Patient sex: M
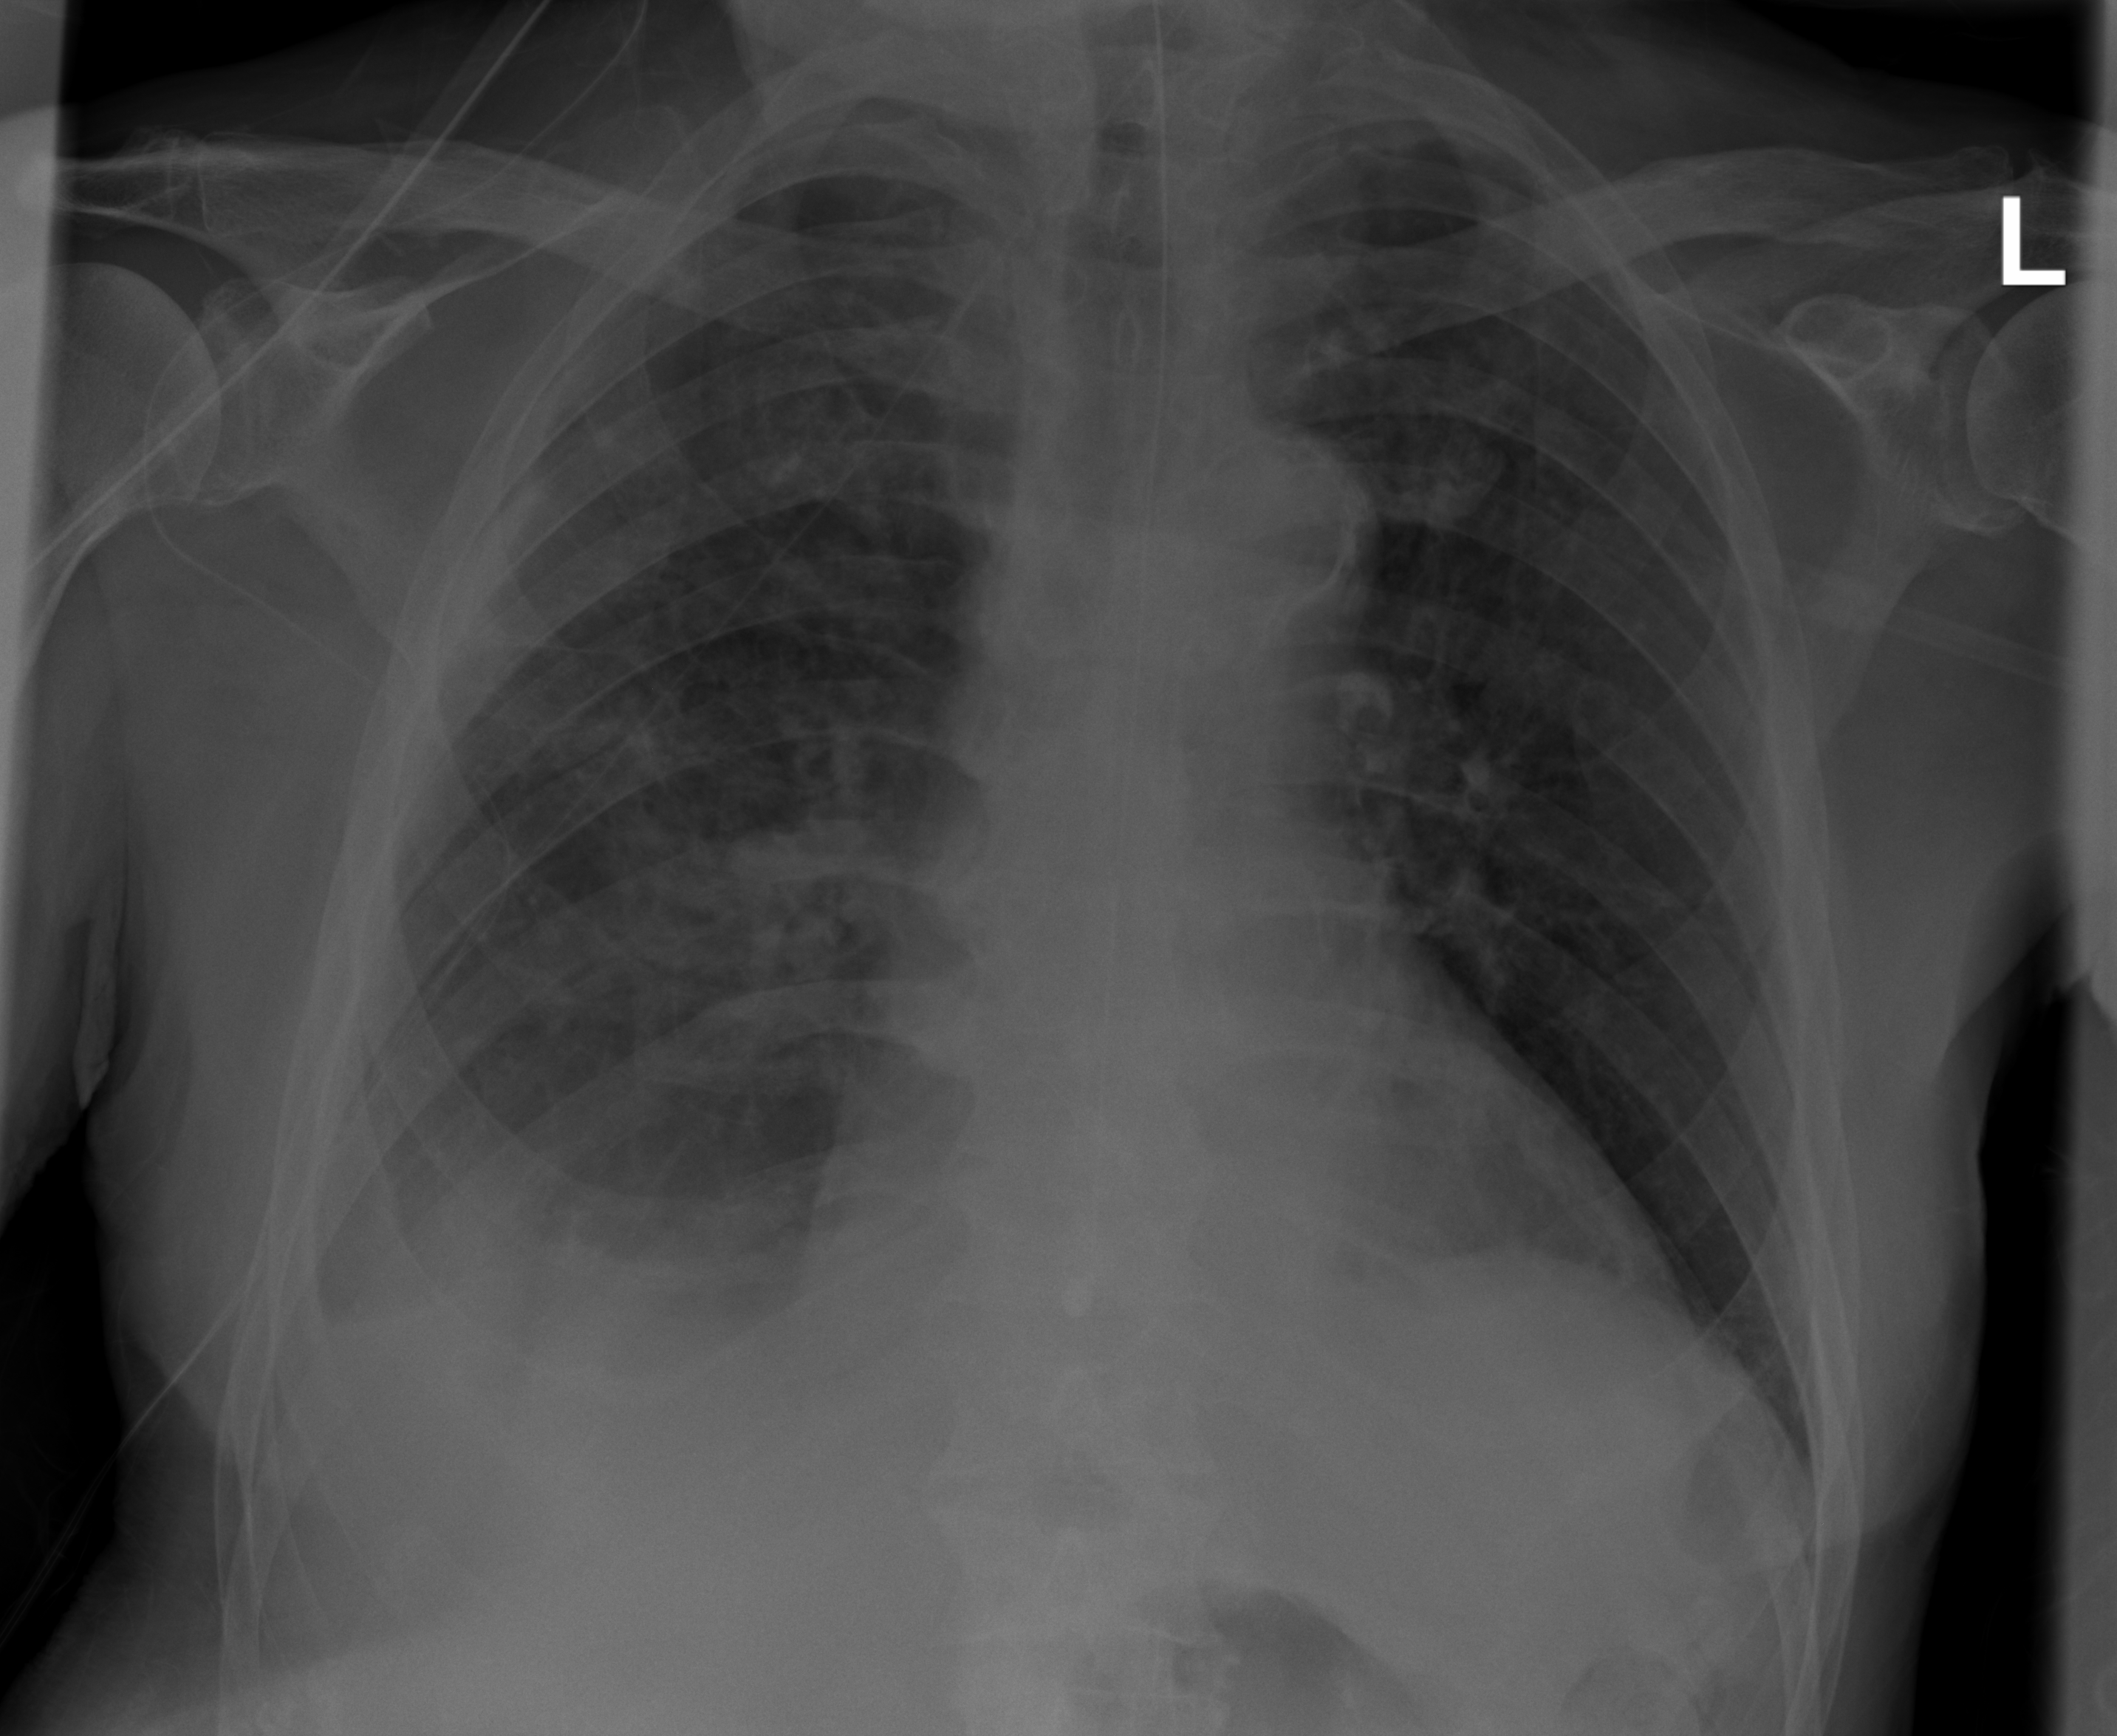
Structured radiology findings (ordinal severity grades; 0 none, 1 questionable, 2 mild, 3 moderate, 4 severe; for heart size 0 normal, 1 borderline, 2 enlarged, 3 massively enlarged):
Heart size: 1
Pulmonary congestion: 1
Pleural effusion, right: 2
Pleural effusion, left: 0
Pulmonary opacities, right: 2
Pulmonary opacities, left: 0
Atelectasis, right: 2
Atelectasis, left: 2